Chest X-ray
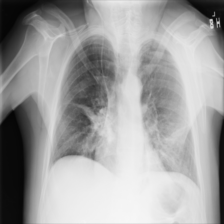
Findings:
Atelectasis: negative
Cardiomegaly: negative
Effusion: negative
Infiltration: negative
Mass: negative
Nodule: negative
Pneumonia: negative
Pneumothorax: negative
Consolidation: negative
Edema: negative
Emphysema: negative
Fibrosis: negative
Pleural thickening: negative
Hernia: negative